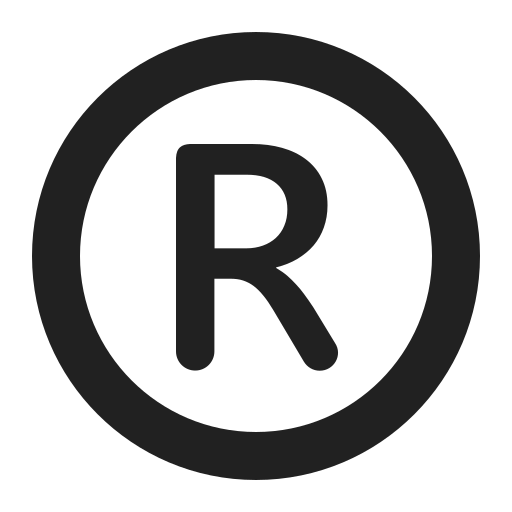
registered high contrast